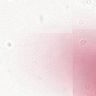
Metastatic tissue present: no